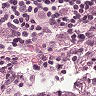
Metastatic tissue present: yes